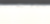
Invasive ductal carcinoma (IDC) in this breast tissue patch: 0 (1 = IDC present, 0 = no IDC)